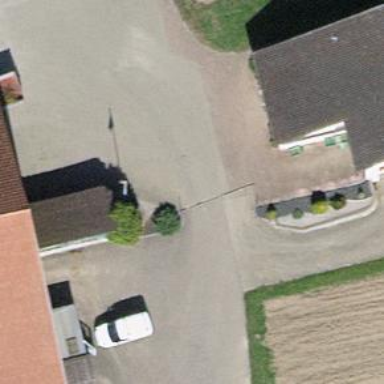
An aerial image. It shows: Driveway made of paving stones.